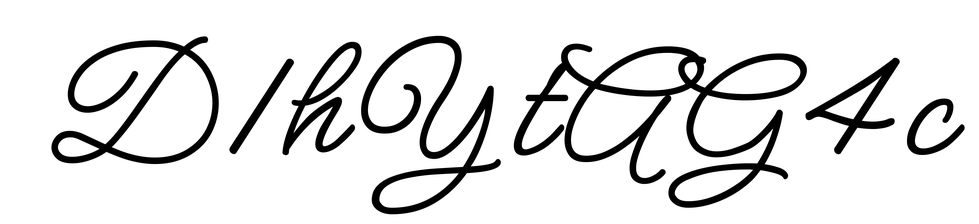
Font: MeowScript-Regular